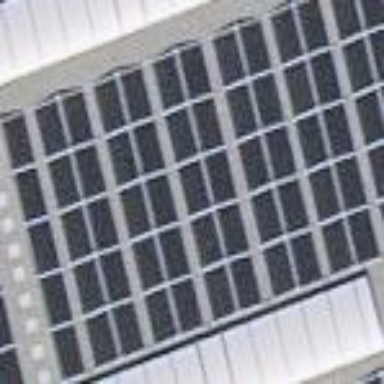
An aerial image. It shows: Solar power generator.